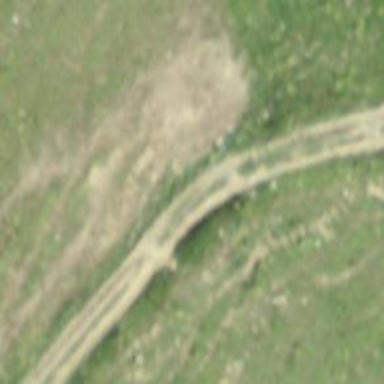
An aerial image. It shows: Track road with earth surface.